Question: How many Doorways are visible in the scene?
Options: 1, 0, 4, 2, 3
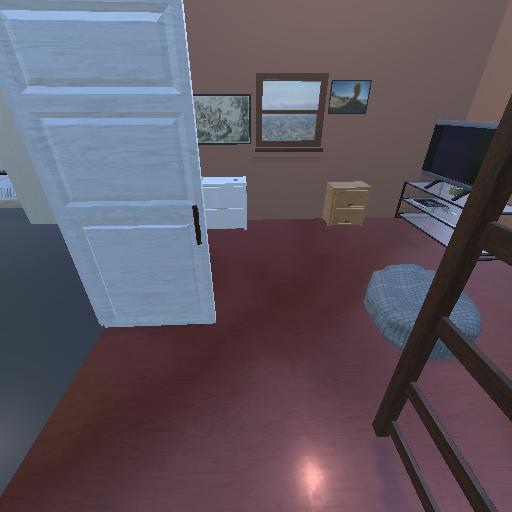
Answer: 1